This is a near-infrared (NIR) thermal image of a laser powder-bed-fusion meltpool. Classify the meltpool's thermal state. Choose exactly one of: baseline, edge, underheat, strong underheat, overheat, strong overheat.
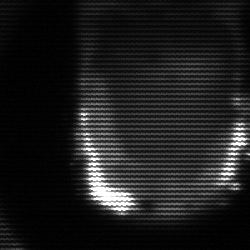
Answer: baseline